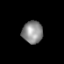
Tissue: prostate
Cell type: T cells
Senescence score: 0.3602
Nuclear area (px): 448
Mean DAPI intensity: 141.739